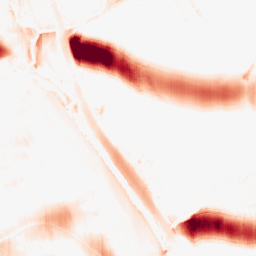
Category: morphological
Decomposition family: morphological_ellipse
Decomposition parameters: operation: opening
width: 50
height: 10
Upsampling method: fft_zeropad
Upsampling parameters: scale: 2
Upsampling scale: 2